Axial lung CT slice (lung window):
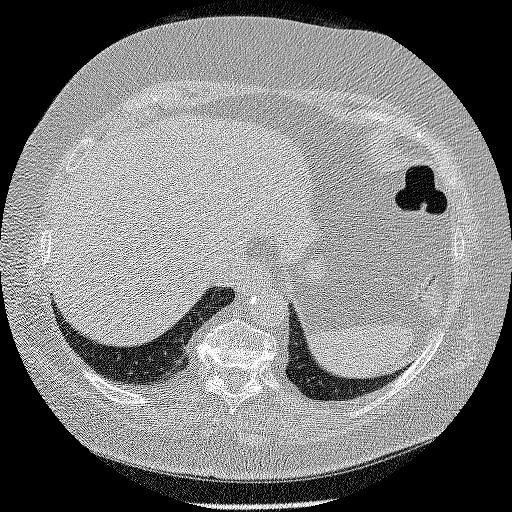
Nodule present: no